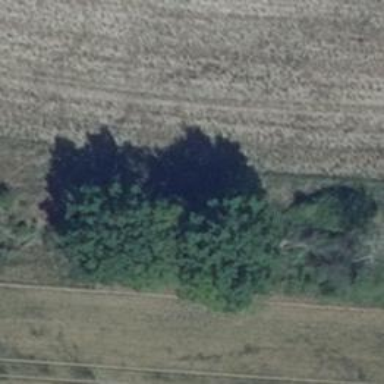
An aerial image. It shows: Hunting stand.